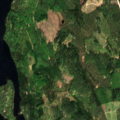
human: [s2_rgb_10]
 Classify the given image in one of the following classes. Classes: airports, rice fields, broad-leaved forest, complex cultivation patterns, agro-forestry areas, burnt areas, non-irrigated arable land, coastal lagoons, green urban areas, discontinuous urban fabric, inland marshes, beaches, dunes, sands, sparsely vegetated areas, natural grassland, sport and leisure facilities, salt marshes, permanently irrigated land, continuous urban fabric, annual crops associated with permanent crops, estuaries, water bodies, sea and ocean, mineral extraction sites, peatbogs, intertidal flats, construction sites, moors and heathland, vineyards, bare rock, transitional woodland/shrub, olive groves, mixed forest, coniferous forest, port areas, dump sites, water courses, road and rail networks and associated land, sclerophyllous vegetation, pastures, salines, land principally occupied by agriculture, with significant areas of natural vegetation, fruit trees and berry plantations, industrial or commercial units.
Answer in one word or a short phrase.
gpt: coniferous forest, mixed forest, water bodies